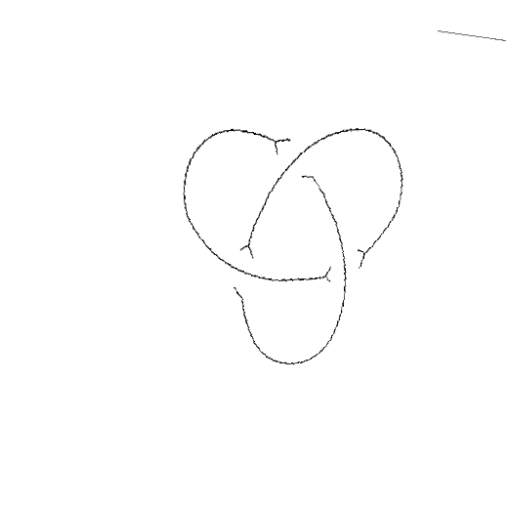
Crossing number: 3